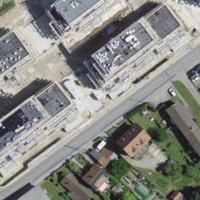
EUNIS habitat code: 55
Species observed at this site:
Cornus sanguinea